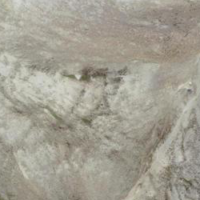
EUNIS habitat code: 31
Species observed at this site:
Saxifraga androsacea